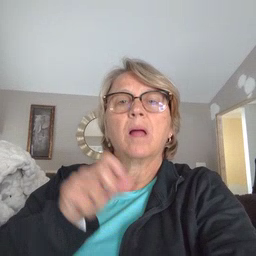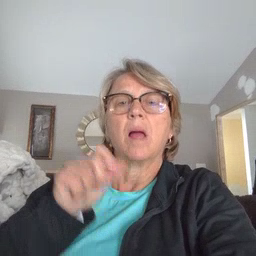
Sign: milk